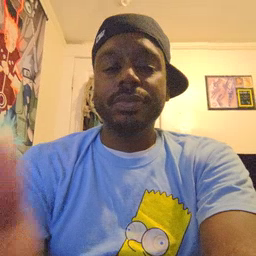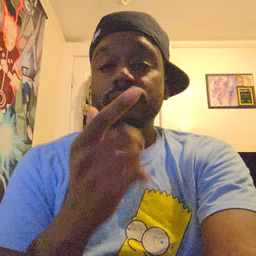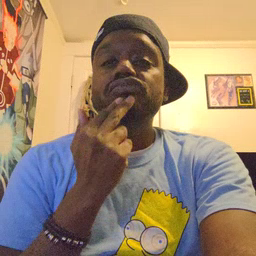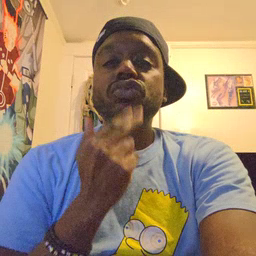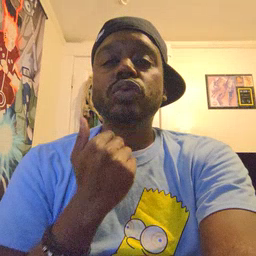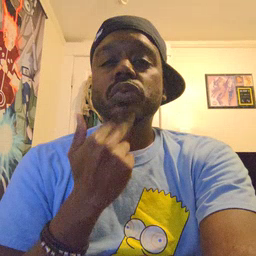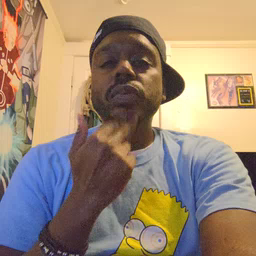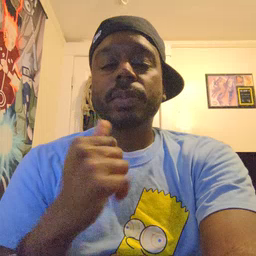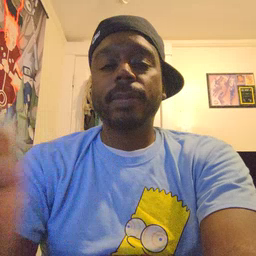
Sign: cute